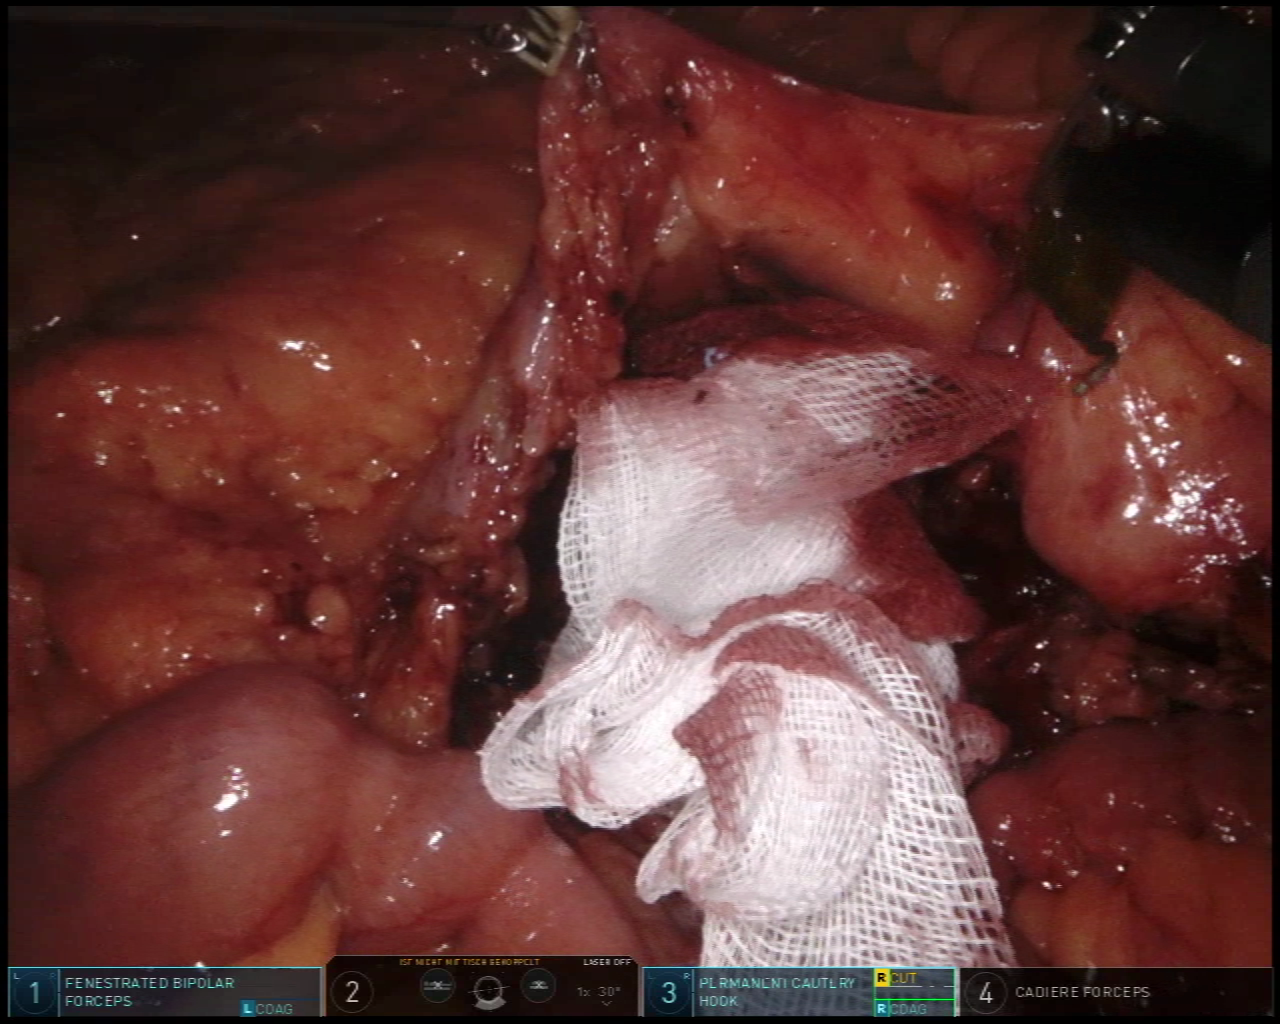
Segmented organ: intestinal_veins
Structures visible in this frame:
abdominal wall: no
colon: no
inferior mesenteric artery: no
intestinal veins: yes
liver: no
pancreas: no
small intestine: yes
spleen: no
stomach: no
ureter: no
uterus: no
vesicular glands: no